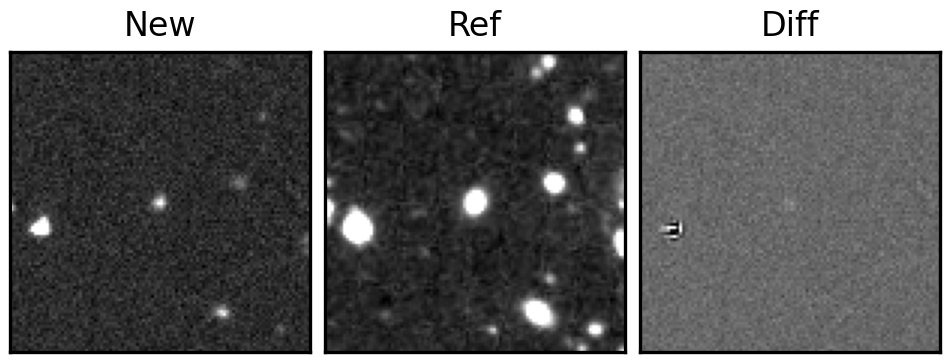
Label: real